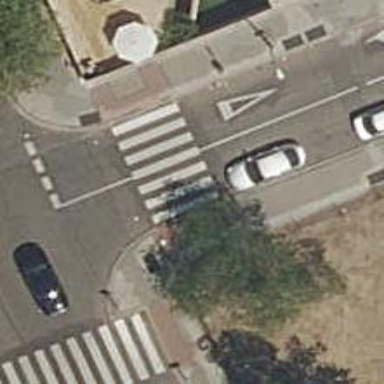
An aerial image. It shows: Marked crossing on the road with clear markings.